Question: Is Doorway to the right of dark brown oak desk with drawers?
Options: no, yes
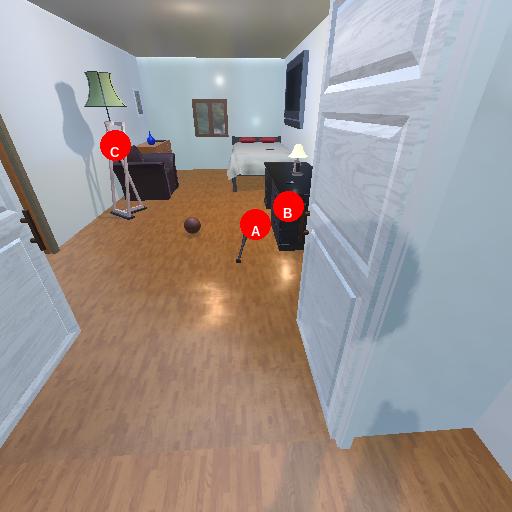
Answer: no